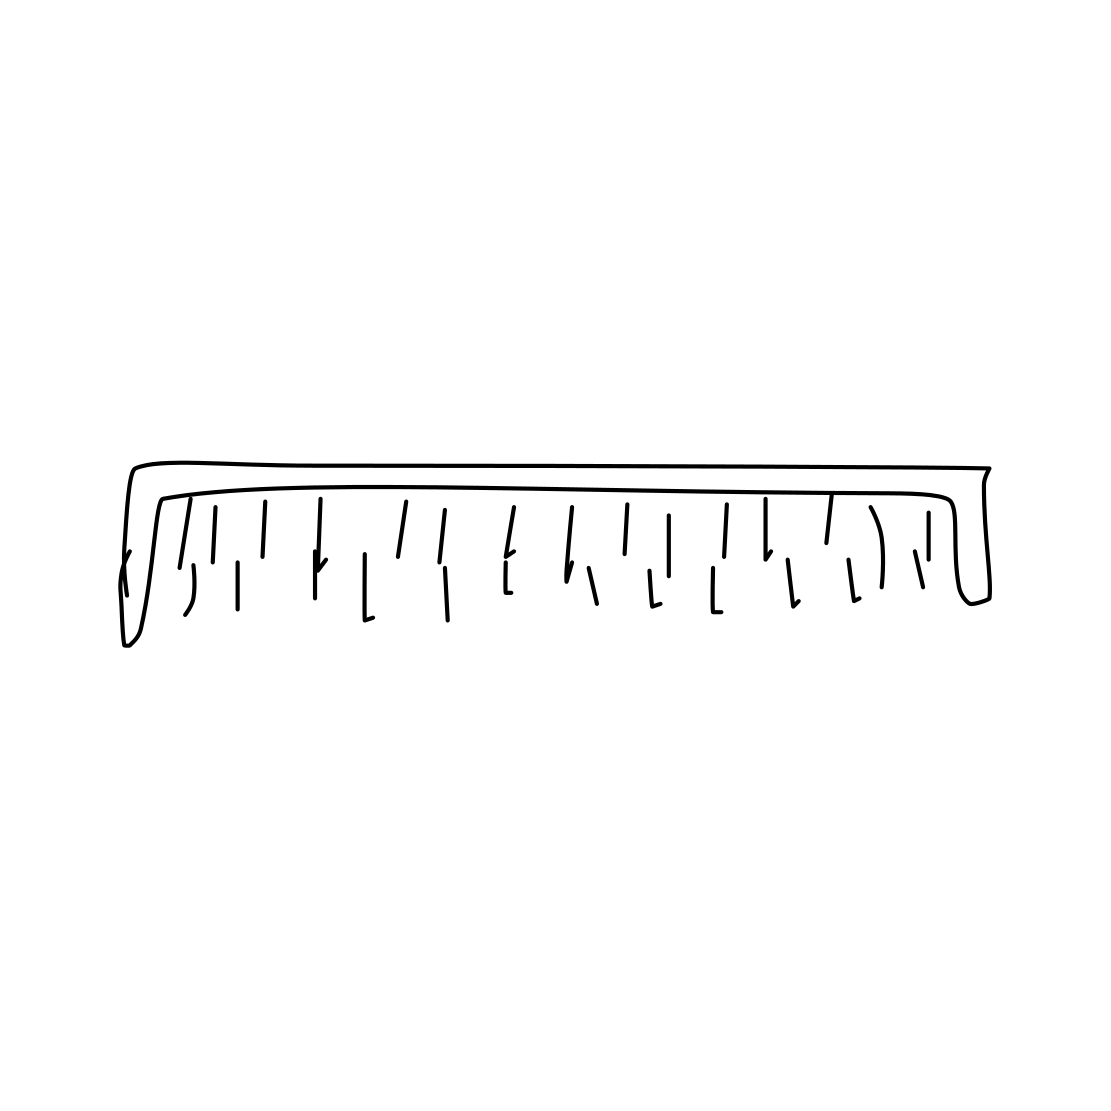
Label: comb